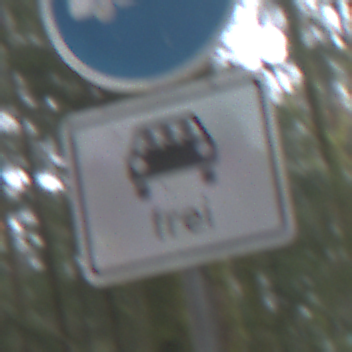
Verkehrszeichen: MehrfachbesetzePersonenkraftwagenFrei
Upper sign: Busssonderstreifen
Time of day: Midday
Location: Outdoor (Nature)
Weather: Overcast
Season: NotSpecified
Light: Natural